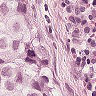
Metastatic tissue present: yes